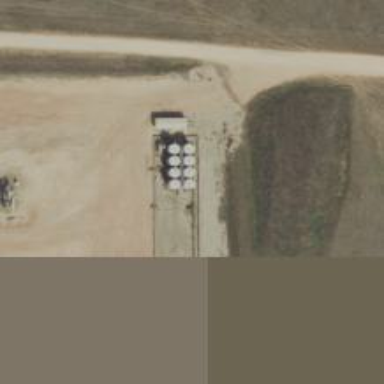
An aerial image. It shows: Storage tank that is man-made.